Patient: sex F, age 68
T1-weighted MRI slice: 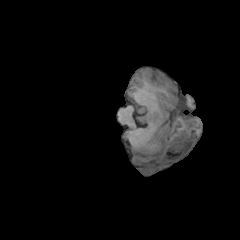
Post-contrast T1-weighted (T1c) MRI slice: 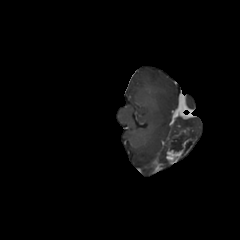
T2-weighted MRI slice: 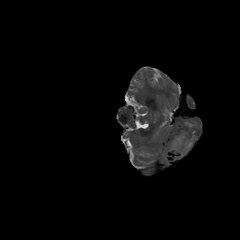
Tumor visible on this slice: yes
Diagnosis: Glioblastoma, IDH-wildtype
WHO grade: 4